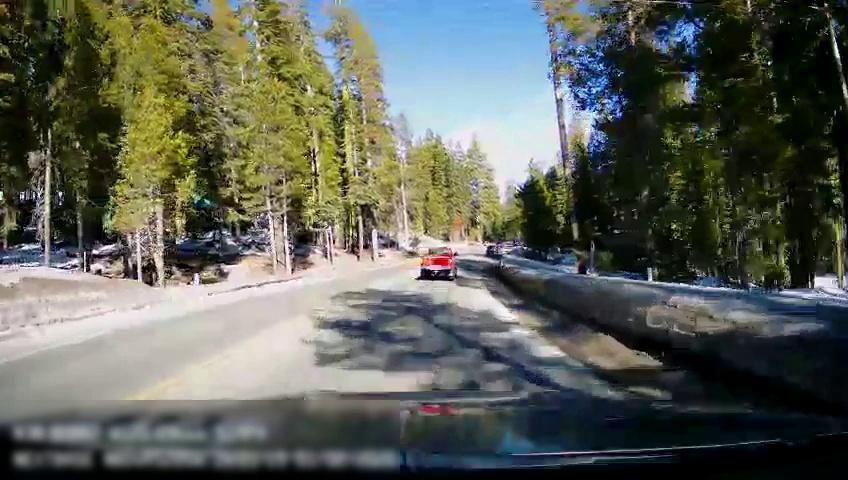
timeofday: Day
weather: Sunny
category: Drivable Space
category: Vehicles | Car
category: Vehicles | Truck
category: Lanes | Opposite Lane
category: Lanes | Opposite Lane
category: Lanes | Current Lane